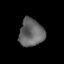
Tissue: lung
Cell type: Epithelial cells
Senescence score: 0.2253
Nuclear area (px): 673
Mean DAPI intensity: 100.841